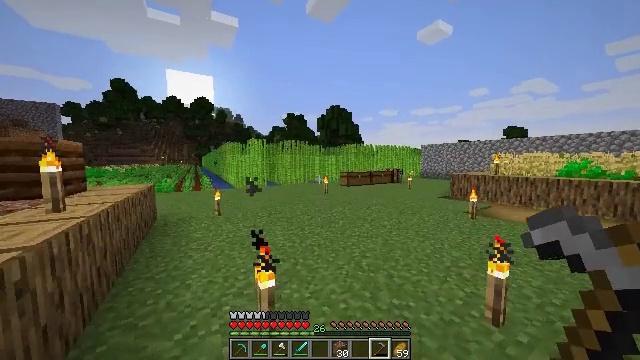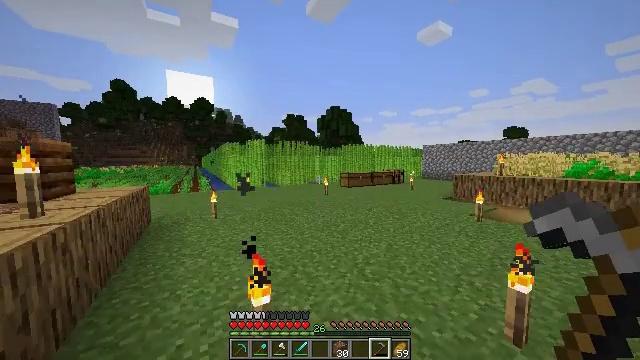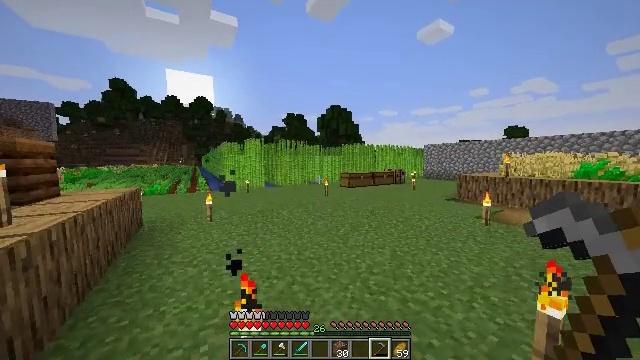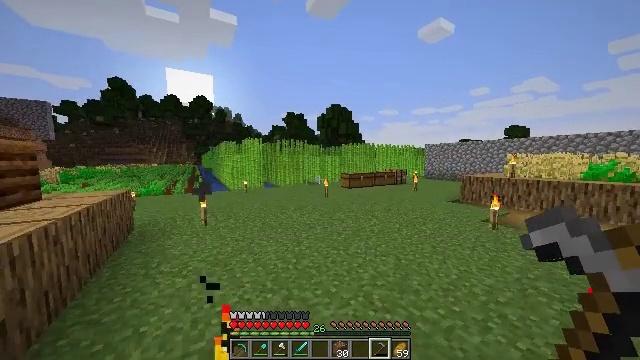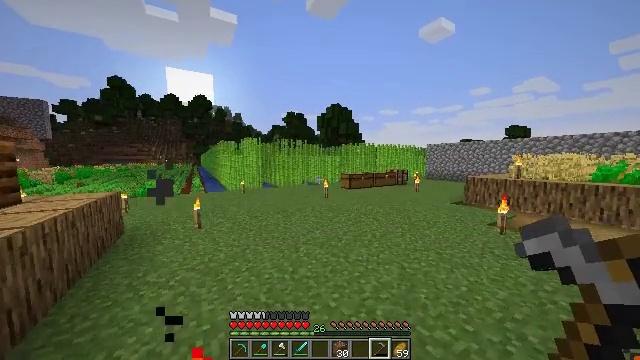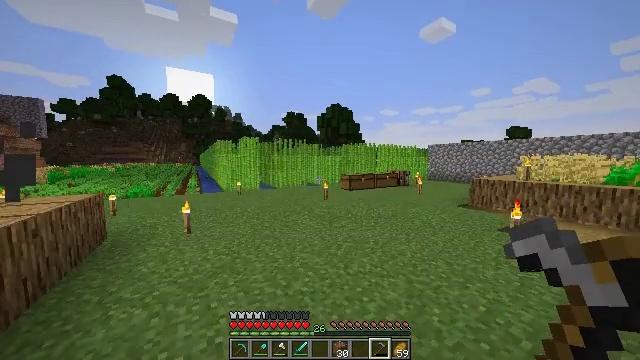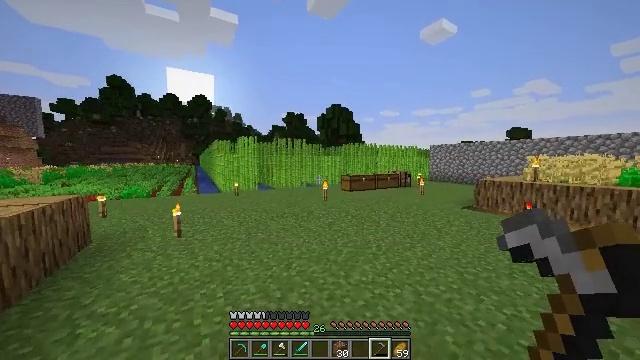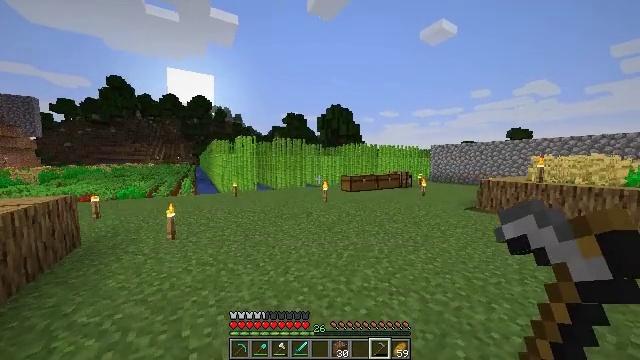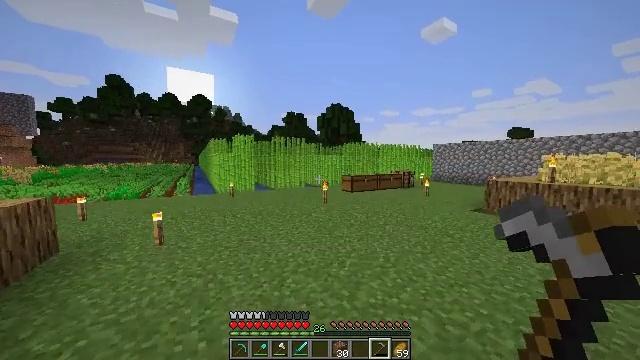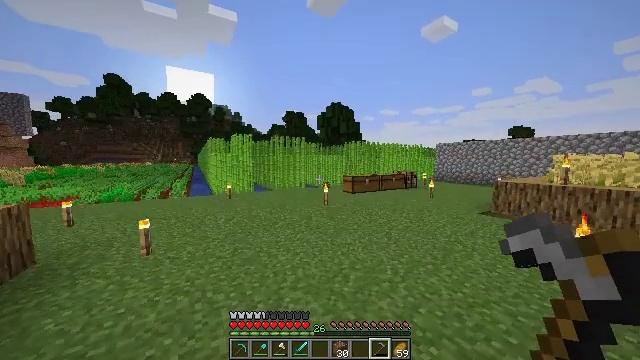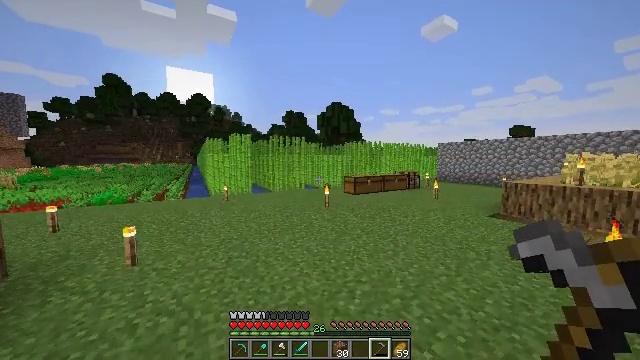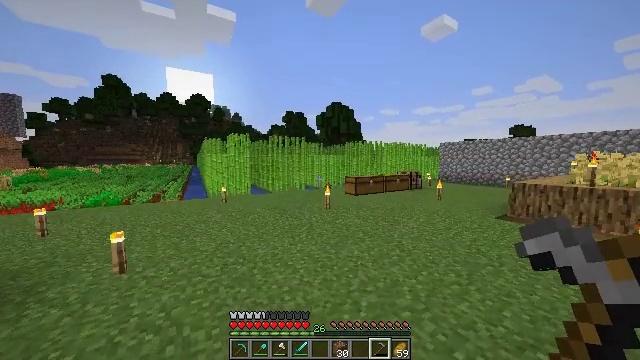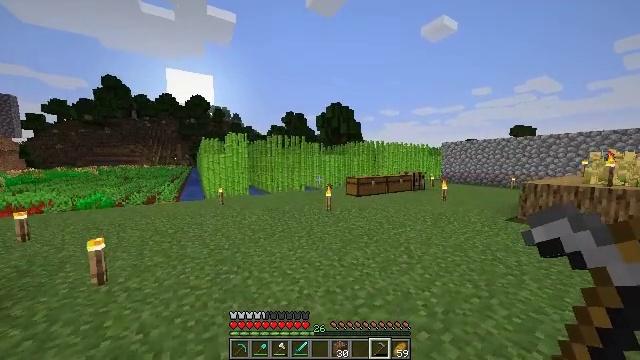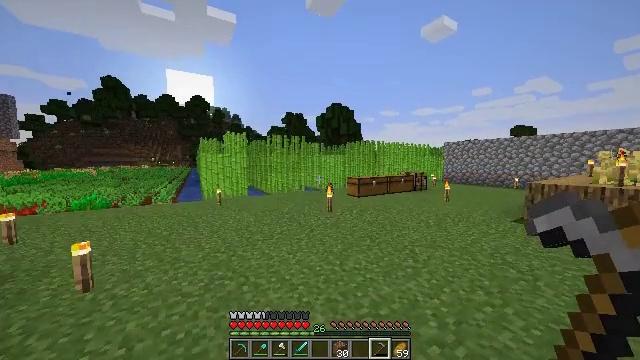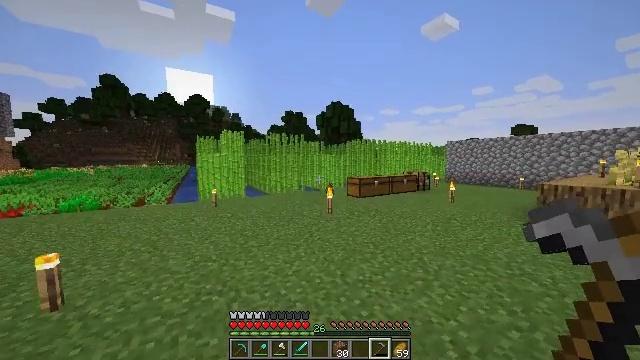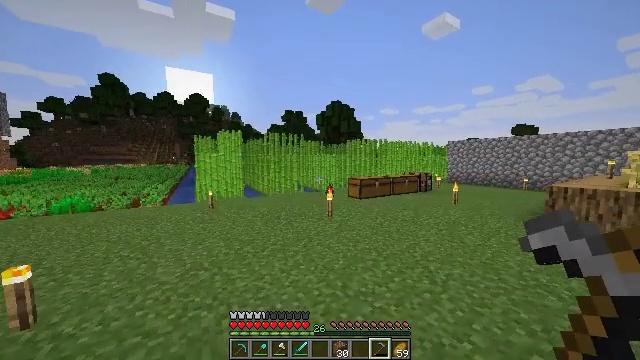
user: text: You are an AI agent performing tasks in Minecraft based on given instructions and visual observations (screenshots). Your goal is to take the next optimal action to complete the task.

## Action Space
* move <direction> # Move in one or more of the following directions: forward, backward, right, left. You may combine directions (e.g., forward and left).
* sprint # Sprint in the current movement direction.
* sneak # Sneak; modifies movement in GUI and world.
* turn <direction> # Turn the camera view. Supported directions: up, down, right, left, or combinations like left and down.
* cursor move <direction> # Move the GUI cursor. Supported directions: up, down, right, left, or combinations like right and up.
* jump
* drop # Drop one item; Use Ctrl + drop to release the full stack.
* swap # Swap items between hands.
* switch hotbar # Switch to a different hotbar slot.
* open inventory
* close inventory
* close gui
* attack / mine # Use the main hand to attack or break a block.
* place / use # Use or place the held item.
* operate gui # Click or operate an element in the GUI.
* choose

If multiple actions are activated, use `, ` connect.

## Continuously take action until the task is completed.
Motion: motion action
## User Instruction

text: Cut down the sugar cane stalks.
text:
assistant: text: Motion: move forward, sprint
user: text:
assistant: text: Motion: move forward, sprint
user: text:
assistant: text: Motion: move forward, sprint
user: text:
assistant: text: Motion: move forward, sprint
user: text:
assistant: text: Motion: move forward, sprint
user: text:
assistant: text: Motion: move forward, sprint
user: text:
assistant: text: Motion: move forward, sprint
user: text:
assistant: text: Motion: move forward, sprint
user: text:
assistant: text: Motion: move forward, sprint
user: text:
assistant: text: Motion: move forward, sprint
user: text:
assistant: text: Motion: move forward, sprint
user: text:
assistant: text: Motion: move forward, sprint
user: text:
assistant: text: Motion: move forward, sprint
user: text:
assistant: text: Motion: move forward, sprint
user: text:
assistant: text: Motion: move forward, sprint
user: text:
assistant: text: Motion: move forward, sprint
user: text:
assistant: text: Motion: move forward, sprint
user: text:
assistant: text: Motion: move forward, sprint
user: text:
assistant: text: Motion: move forward, sprint
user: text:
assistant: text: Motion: move forward, sprint
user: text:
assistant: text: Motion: move forward, sprint
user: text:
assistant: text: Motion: move forward, sprint, turn left and up
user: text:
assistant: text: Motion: move forward, sprint, turn left and up
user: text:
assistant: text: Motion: move forward, sprint, turn left
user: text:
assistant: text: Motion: move forward, sprint
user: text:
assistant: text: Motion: move forward, sprint
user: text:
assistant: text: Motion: move forward, sprint
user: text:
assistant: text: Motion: move forward, turn left
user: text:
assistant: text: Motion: move forward
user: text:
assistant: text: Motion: open inventory